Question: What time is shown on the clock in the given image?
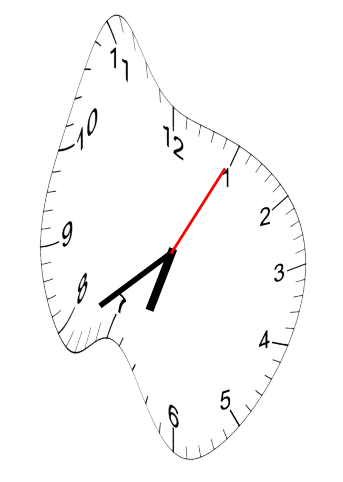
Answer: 06:39:05